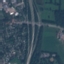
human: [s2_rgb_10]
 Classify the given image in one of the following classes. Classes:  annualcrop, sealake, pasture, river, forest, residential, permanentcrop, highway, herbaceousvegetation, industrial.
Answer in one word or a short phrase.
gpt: Highway